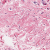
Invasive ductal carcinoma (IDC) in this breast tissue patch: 0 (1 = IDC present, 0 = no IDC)